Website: lowes
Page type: customer-info-address
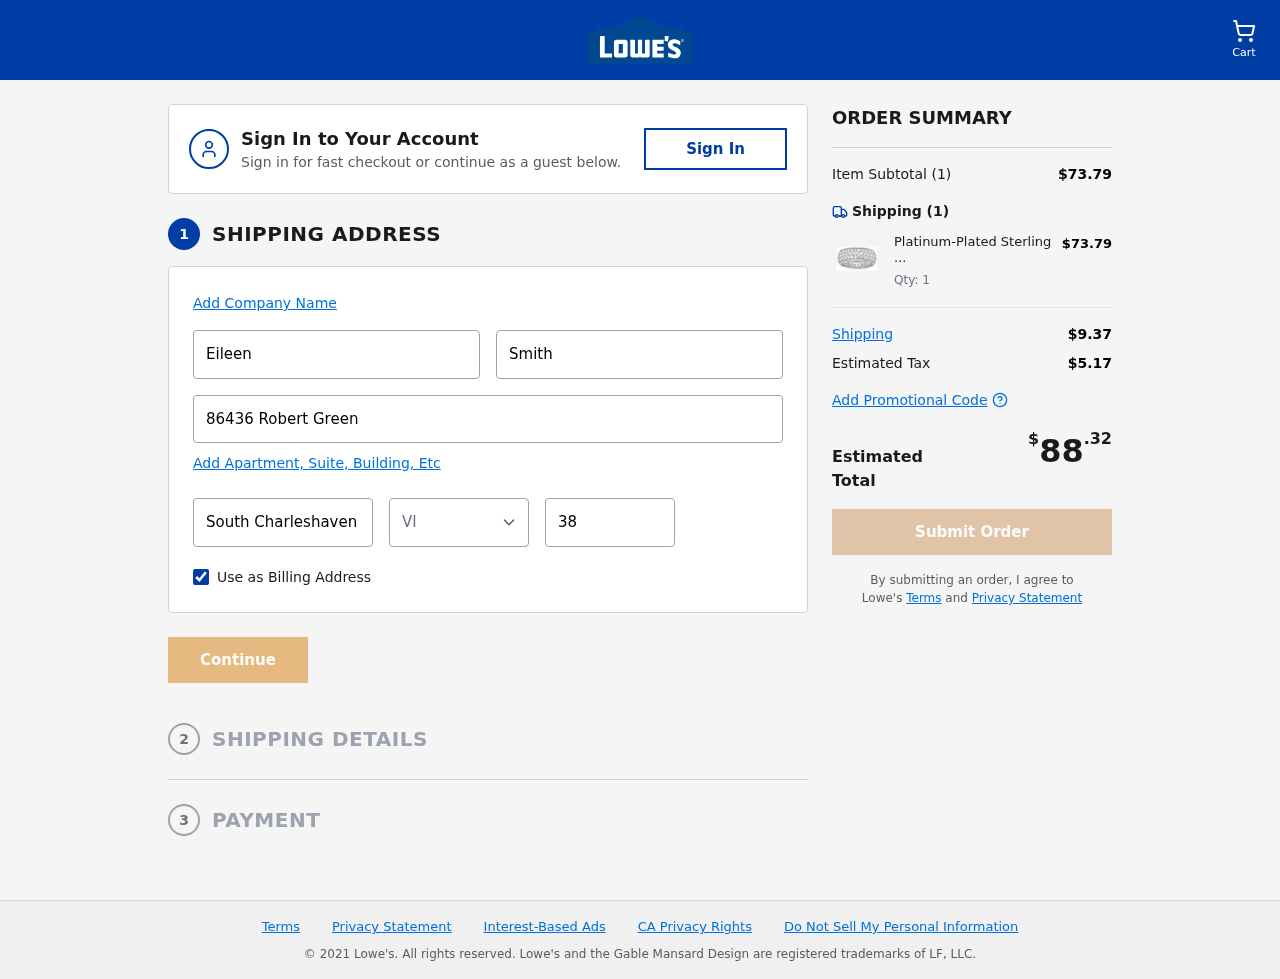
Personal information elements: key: PII_CITY
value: South Charleshaven
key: PII_FIRSTNAME
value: Eileen
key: PII_LASTNAME
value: Smith
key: PII_POSTCODE
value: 38863
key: PII_STATE_ABBR
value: VI
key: PII_STREET
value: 86436 Robert Green
Product elements: key: PRODUCT1_NAME
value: Platinum-Plated Sterling Silver Swarovski Zirconia Three-Row Pave Round Cut Ring, Size 6
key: PRODUCT1_PRICE
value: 73.79
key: PRODUCT1_QUANTITY
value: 1
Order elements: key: ORDER_NUM_ITEMS
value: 1
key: ORDER_SUBTOTAL
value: $73.79
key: ORDER_NUM_ITEMS2
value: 1
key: ORDER_SHIPPING_COST
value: $9.37
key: ORDER_TAX
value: $5.17
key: ORDER_TOTAL
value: $88.32